Question: I have a User being reviewed drop down list, a SelectList of employees, and an empty Select List of Assigned Reviewers. When the admin double clicks an employee in the SelectList, it is appended into the Assigned Reviewers SelectList for the User being reviewed.
Here is a visual picture:

As you can see, I have jQuery selecting all options in the Assigned Reviewers SelectList, but if you click on one of them, it will deselect the other options and only append the selected option to a table. I would be able to disable this List, but I want the user to be able to remove from this List as well. I've tried using this code on bttn submit, but it only appended the one I had selected:
'''
submit_bttn.click(function () {
$('.selectionList select option').prop('selected', true);
});
'''
I've even tried adding a second function on double click to append the selected attribute to the option, which works, but is removed once the user clicks out of scope.
One thing I thought of doing was storing the values in hidden input fields, but I feel like this is unnecessary and would be more code for removing from the List.
Also, I am using razor view: @Html.ListBox(selectList from viewbag).
Any help would be splendid.
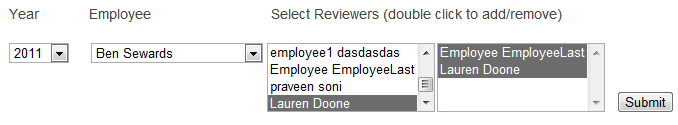
Answer: you forgot the '.' at the className of selectionList:
'''
submit_bttn.click(function () {
$('.selectionList select option').prop('selected', true);
});
'''
-
:
following your comment, to debug the problem, hook to the submit of the form to cancel it and see if all the options were selected:
> //assuming you have only one form on the page..
$("form").submit(function(event){event.preventDefault() });